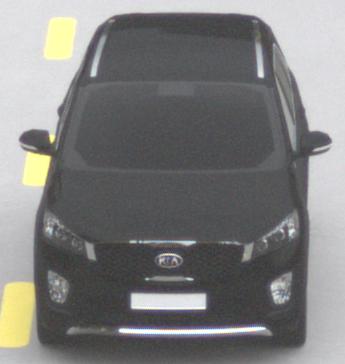
Make: KIA
Model: Sorento 2.2 CRDi
Detailed model: Sorento (UM)
Model produced from: 2015/03
Model produced until: 2017/10
Doors: 5
Color: black
Road condition: dry road
Daytime: midday
Contrast: low contrast